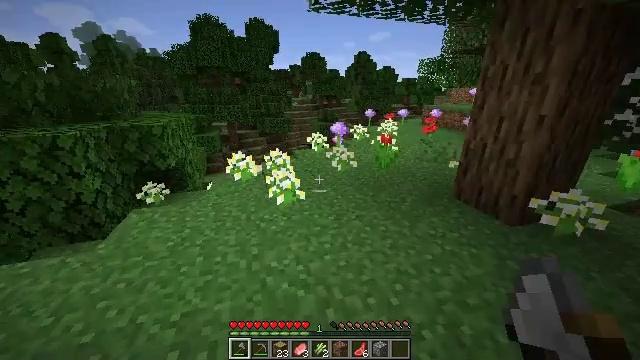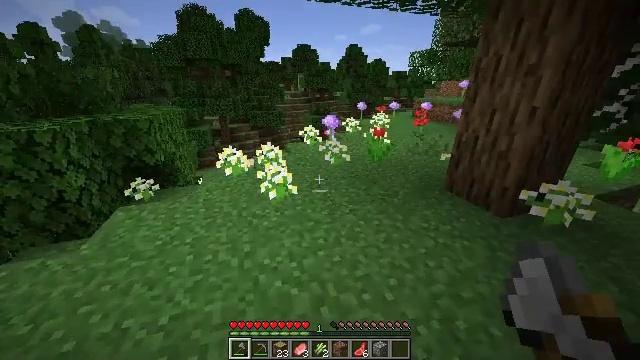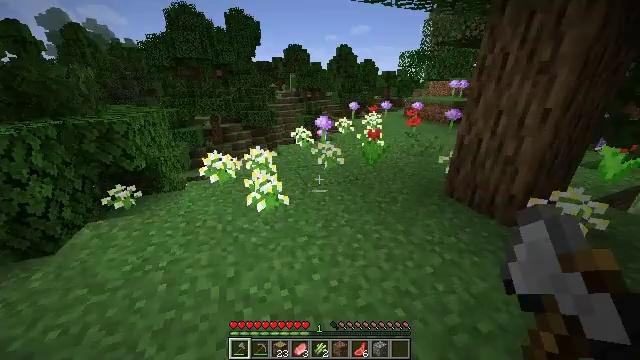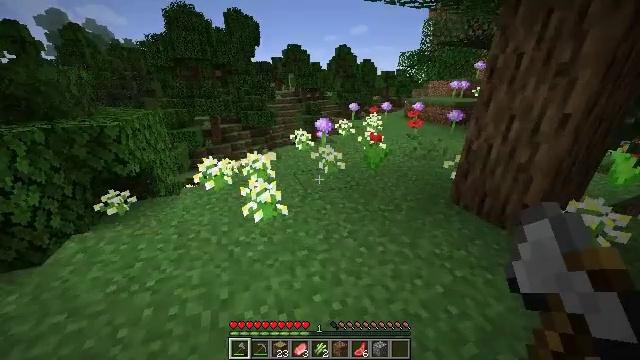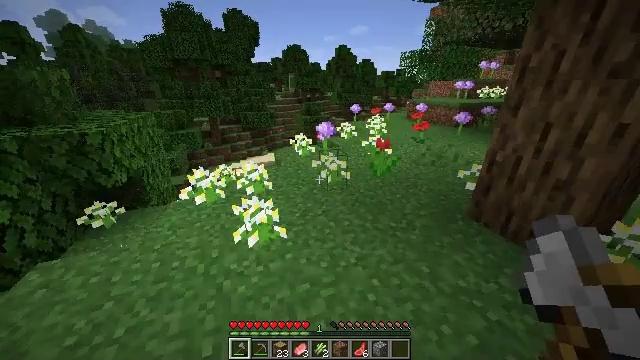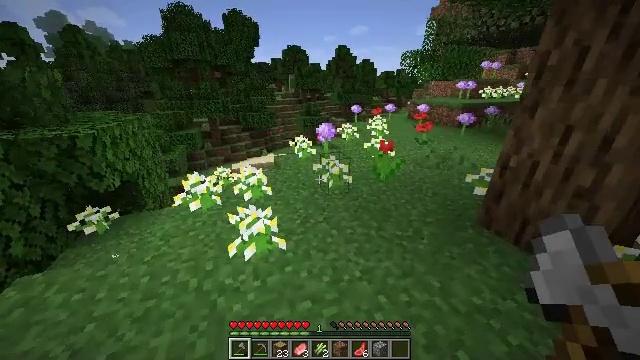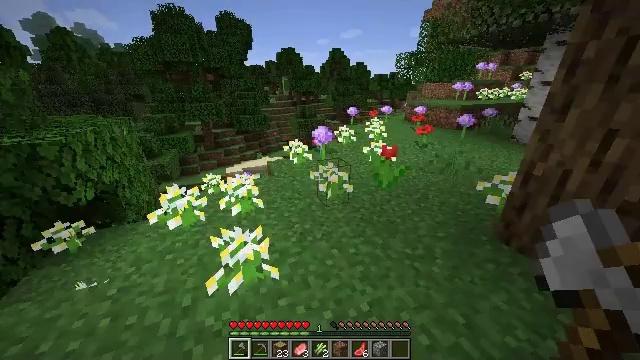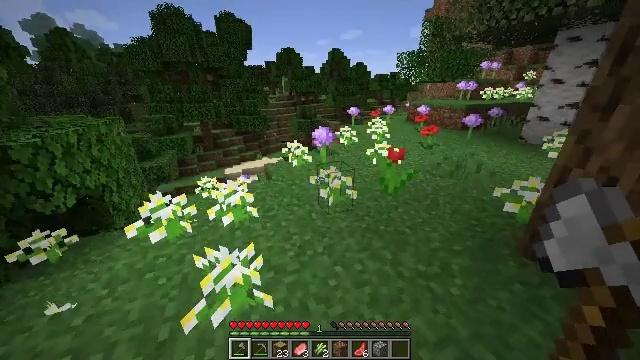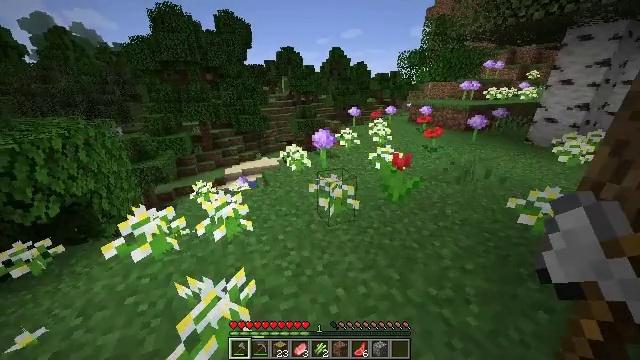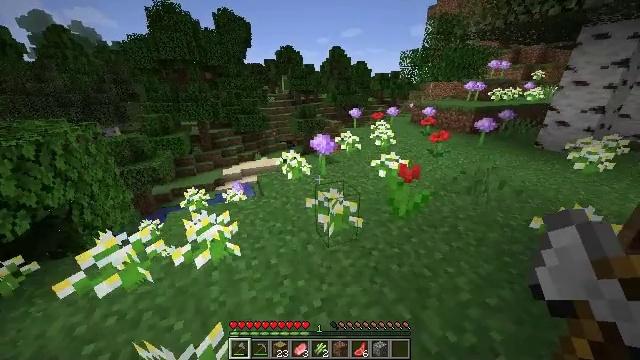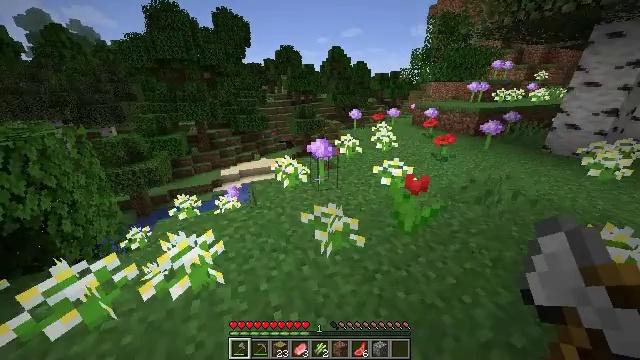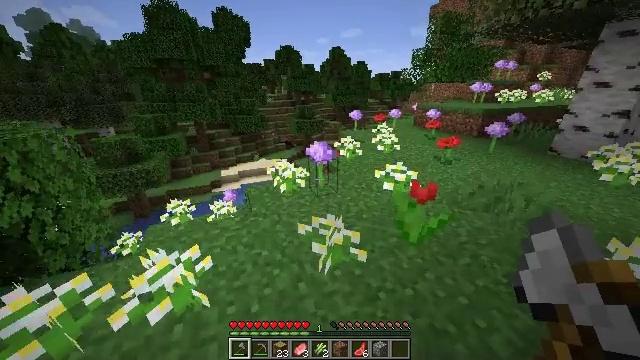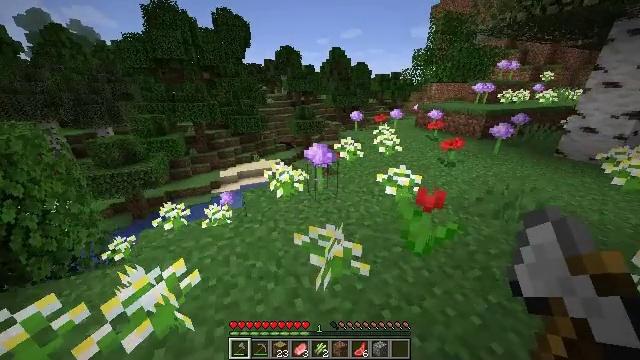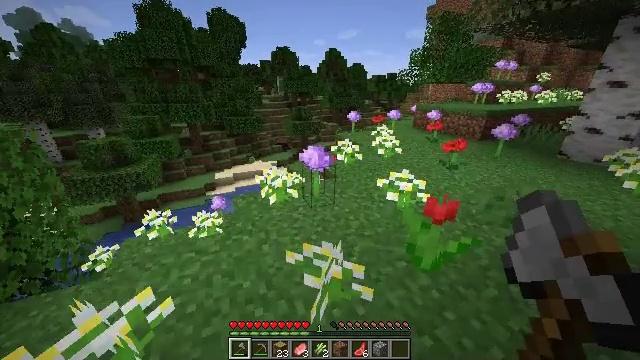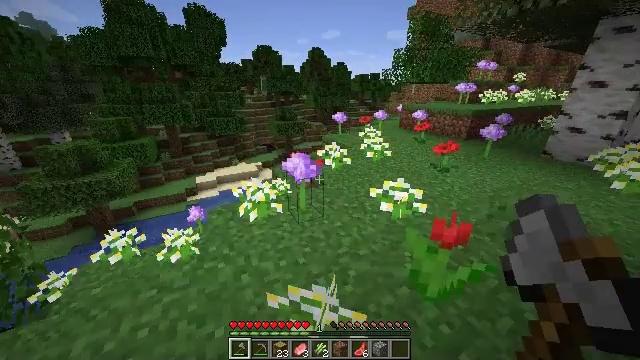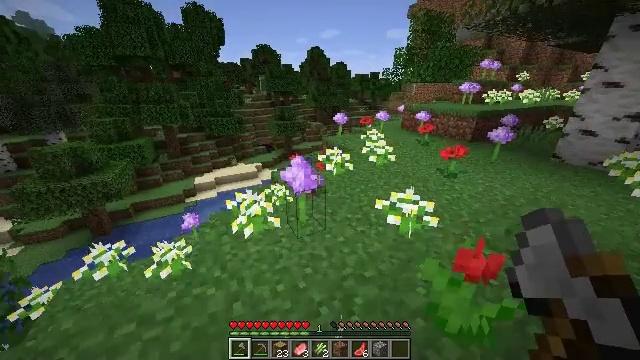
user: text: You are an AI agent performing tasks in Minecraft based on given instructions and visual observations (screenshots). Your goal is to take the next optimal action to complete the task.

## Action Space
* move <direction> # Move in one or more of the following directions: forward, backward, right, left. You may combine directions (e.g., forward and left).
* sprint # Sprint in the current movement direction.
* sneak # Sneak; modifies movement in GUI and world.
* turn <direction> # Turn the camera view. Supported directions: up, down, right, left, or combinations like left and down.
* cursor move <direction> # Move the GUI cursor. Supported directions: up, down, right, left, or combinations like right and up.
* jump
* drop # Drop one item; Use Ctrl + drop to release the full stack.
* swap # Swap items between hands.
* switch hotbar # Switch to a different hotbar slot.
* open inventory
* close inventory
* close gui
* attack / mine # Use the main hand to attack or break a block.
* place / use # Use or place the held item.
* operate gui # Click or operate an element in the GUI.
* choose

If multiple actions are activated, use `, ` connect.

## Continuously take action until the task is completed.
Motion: motion action
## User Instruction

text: Mine the allium flower.
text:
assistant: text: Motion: move forward, sprint, turn right and down
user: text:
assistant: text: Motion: move forward, sprint, turn right
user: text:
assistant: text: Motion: move forward, sprint
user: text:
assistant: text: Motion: move forward, sprint
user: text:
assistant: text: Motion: move forward, sprint
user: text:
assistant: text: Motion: move forward, sprint, turn right
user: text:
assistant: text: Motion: move forward, sprint
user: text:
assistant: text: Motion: move forward, sprint
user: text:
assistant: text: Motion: move forward, sprint
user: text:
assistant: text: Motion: move forward, sprint
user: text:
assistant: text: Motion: move forward, sprint
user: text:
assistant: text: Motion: move forward, sprint
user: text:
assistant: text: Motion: move forward, sprint
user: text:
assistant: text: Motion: move forward, sprint, turn right
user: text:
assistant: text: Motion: move forward, sprint
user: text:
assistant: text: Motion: move forward, sprint
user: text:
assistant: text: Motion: move forward, sprint, turn down
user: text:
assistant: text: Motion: move forward, sprint, turn left and down
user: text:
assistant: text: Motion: move forward, sprint, turn left and down
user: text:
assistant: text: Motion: move forward, sprint, turn left and down
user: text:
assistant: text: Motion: turn left and down
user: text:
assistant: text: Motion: no_op
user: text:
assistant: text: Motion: turn down
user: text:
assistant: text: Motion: turn down
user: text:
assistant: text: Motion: no_op
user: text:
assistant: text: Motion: no_op
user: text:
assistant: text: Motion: turn down
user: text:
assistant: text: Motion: move back, turn down
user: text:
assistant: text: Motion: move back
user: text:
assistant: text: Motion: move back